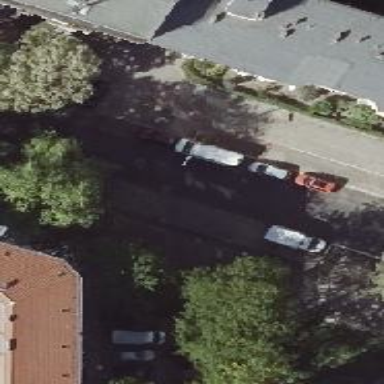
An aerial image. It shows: Residential road with asphalt surface. It has separate cycle track and parallel parking lanes on both sides of the road.